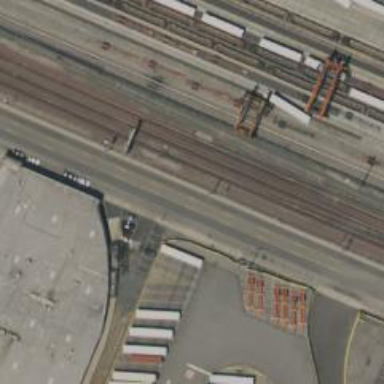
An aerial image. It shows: Railway yard used for servicing trains.